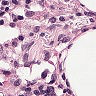
Metastatic tissue present: no